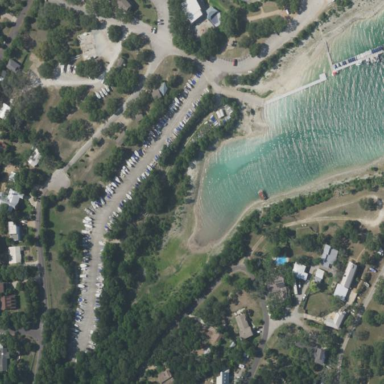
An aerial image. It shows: Marina where sailing is popular sport.